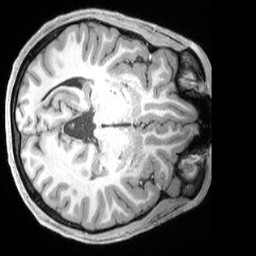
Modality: T1w
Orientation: axial
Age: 26
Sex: male
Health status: ill
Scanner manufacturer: siemens
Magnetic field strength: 3 T
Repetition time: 2.4 s
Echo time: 0.00222 s